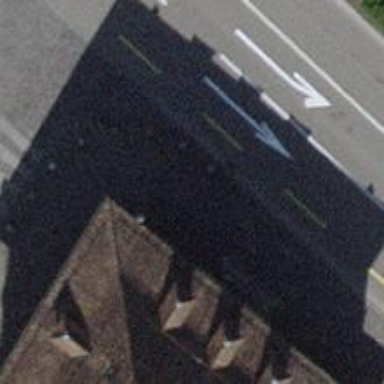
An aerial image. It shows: Bollard barrier.